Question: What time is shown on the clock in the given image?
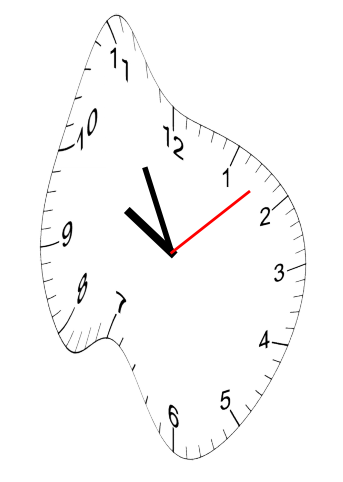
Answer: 09:55:08